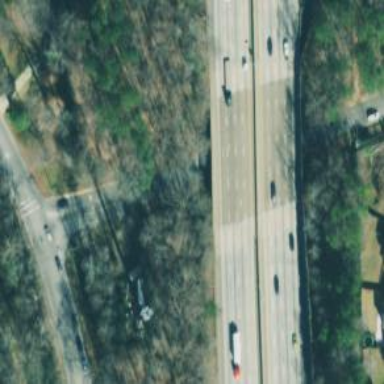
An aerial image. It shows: Bridge over motorway.